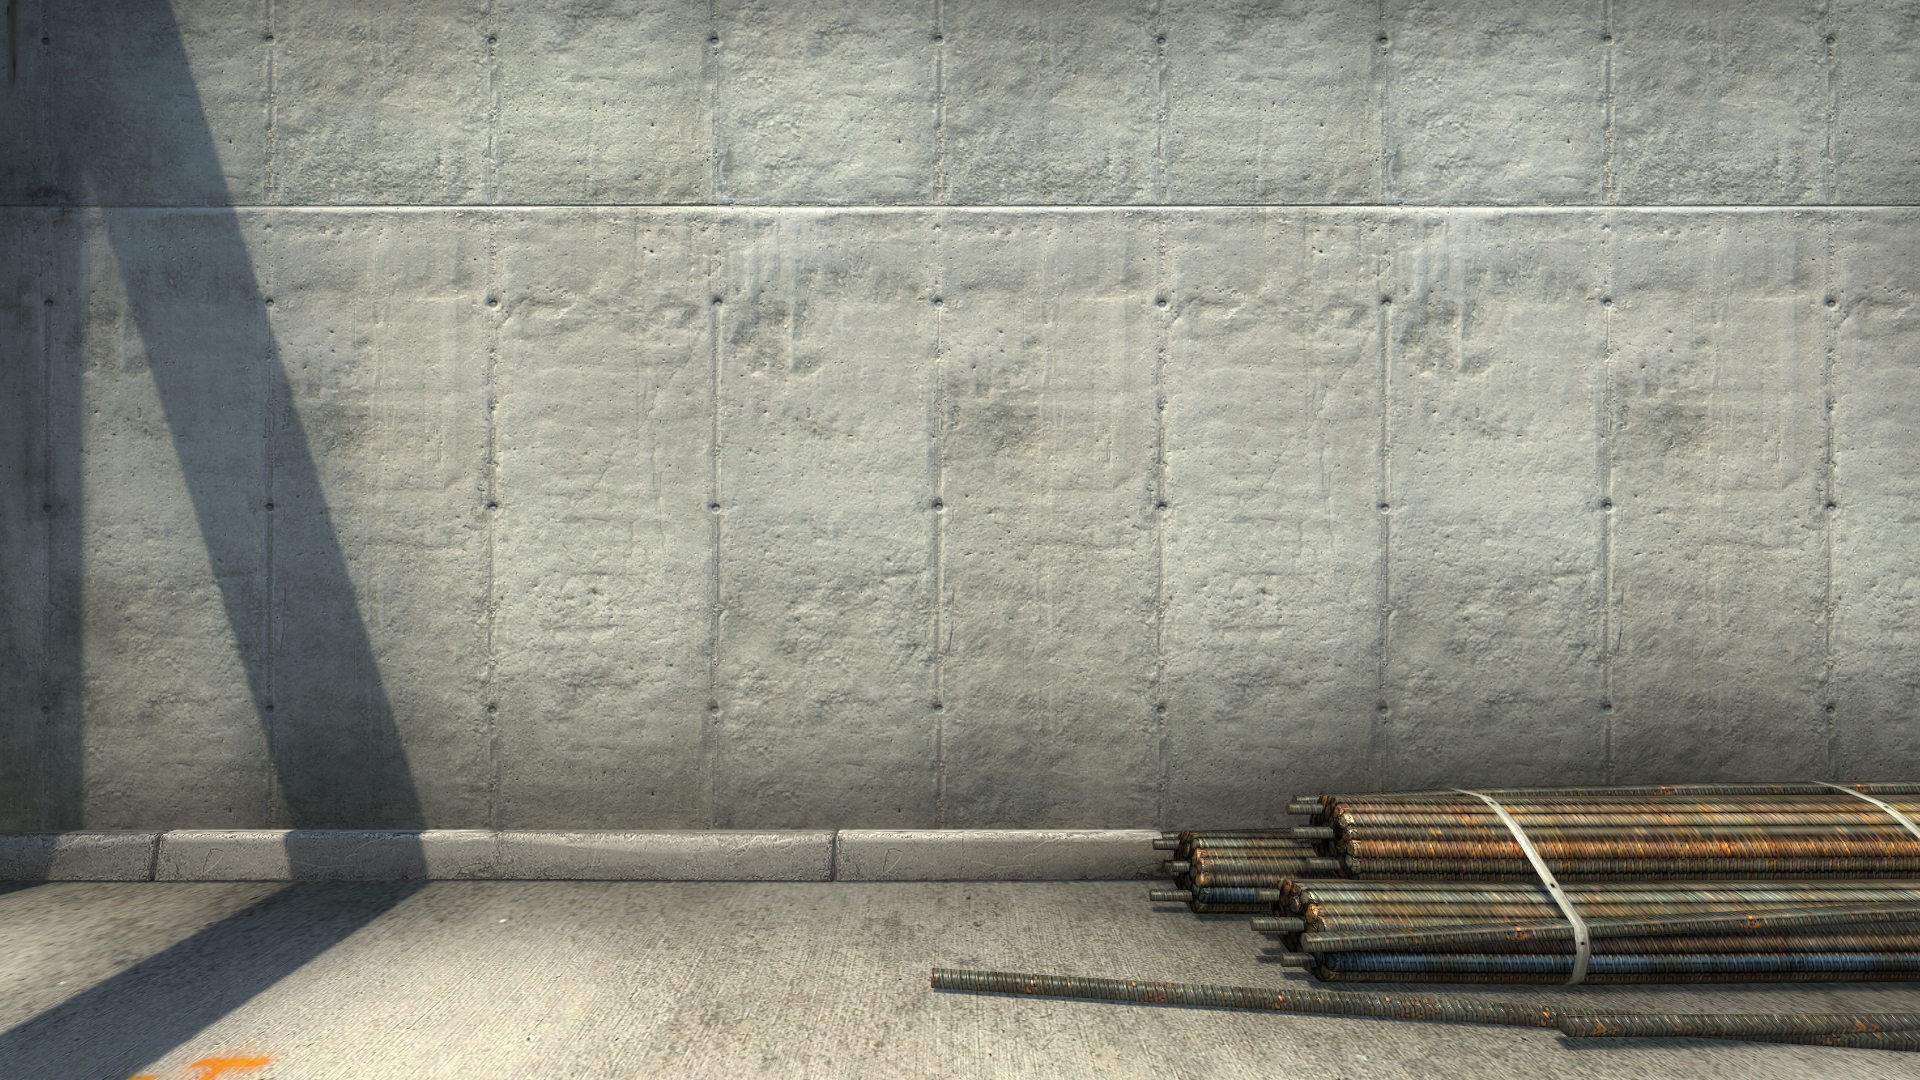
Map: de_vertigo